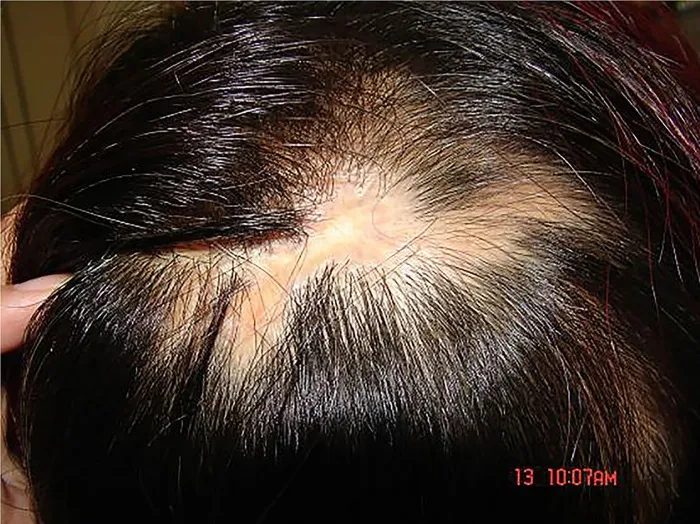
Obviously stripped atrophic scars were found in the alopecia area from the top of the head to the occiput posterior.
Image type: medical_photograph (skin_photograph)